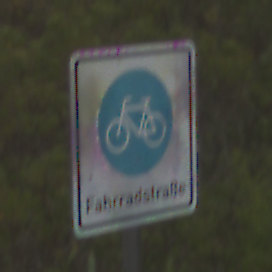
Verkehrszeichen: BeginnFahrradstrasse
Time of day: Midday
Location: Outdoor (Nature)
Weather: Overcast
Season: NotSpecified
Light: Natural